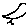
Label: bird